Interaction volume radius: 5 \u00c5
Interaction volume height: 15 \u00c5
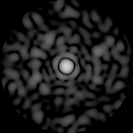
Disorder parameter: 0.7706